Question: I'm using a table layout for data representation:

The problem is that according to the design, i must put these separation borders between the cells.
I saw no way of accomplishing this, other than through the use of 'div' elements within the 'td' elements (which - correct me if i'm mistaken - shouldn't pose a problem).
'''
<table>
<tr>
<td>
<div class="inner">
Content
</div>
</td>
</tr>
</table>
'''
'''
table td {
padding: 15px 10px;
border-bottom: 1px solid #e5e5e5;
}
table td div.inner {
padding: 10px 25px 10px 0;
border-right: 1px solid #e5e5e5;
}
'''
It works fairly well - what you see in the shot is the actual rendering in the browser.
But when you take a close look, you'll notice that the vertical lines (the 'border-right' property of 'div.inner' have varying heights. This, of course, makes sense and i understand why it happens. The content within 'div.inner' will cause it to grow in height, adding the 'padding'.
I tried setting a fixed height to 'div.inner' which would be ok for my table, because i know exactly how much data i will represent and that it will never exceed a certain height. But when doing this, all content within 'div.inner' becomes vertically aligned to the top, meaning that the naturally applied 'vertical-align' property of my 'td' elements is no longer affecting the content inside 'div.inner'.
I tried applying 'display: inline-block' to 'div.inner' to trigger vertical centered alignment, which then caused the widths to vary. So i added 'width: 100%' as well, which then resulted in misalignments on the horizontal axis (text overlapped borders) and finally didn't show the desired result regarding the vertical alignment. So this approach is fruitless.
Or, alternatively, ...
'div.inner'
Using 'line-height' in any way to achieve the result (or attempt to) is not an option for me. As you can see in the screenshot, i am displaying a progress bar. This incorporates further elements within 'div.inner'.
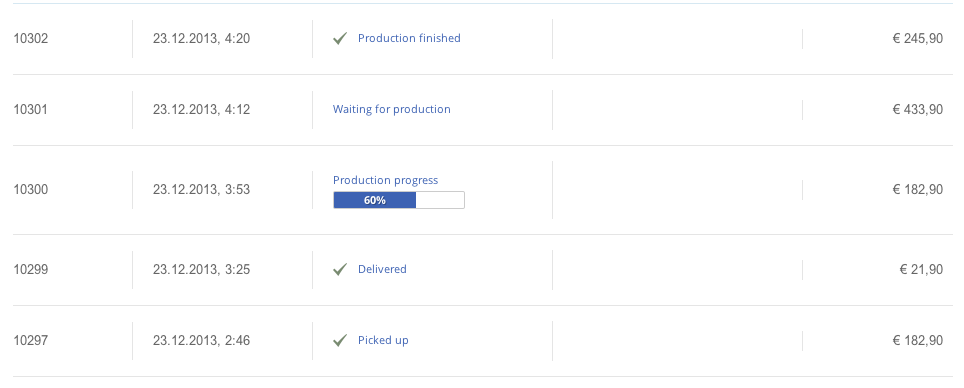
Answer: I do not know what kind of browsers do you have to support for, but my solution requires browser support for the ':before' or ':after' pseudo elements, as well as support for the ':last-child' (or any CSS3) selectors.
Currently the global stats points to:
- <URL>
Therefore it is important that cross-browser compatibility is impossible to be achieved, especially when considering antiquated browsers, but it only affects the layout, not the functionality of your site ;)
My solution is to set the position of each table cell to 'relative', and then add a pseudo-element that has a right border of 1px in width that is positioned absolutely within each cell:
'''
table td {
padding: 15px 10px;
position: relative;
border-bottom: 1px solid #e5e5e5;
}
table td:before {
border-right: 1px solid #e5e5e5;
content: ""; /* Need to declare content, even when empty! */
position: absolute;
top: 10px;
bottom: 10px;
right: 10px;
width: 0;
}
/* Optional, only if you want to */
/* remove border on last td element on each row */
table td:last-child:before {
display: none;
}
'''
See working fiddle here (tested in Chrome, Safari and Firefox): <URL>
The merits of this method is that it is widely supported in most modern browsers, and that since the ':before' pseudo element is added to the table cell instead of the inner div, it will stretch with the final computed height of the row, therefore ensuring that they will be of all equal height. The fiddle demonstrates that the content can be of variable height.
The only demerit is that there is no backward compatibility for browsers that do not support CSS generated content and/or CSS3 selectors. You might want to consider using a fallback style (like, a solid border for the entire table) for visitors on older browsers.